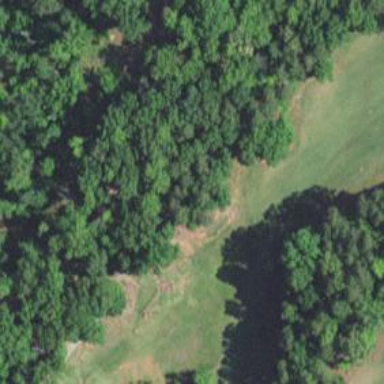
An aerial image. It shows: Path for both road and golf.